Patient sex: M
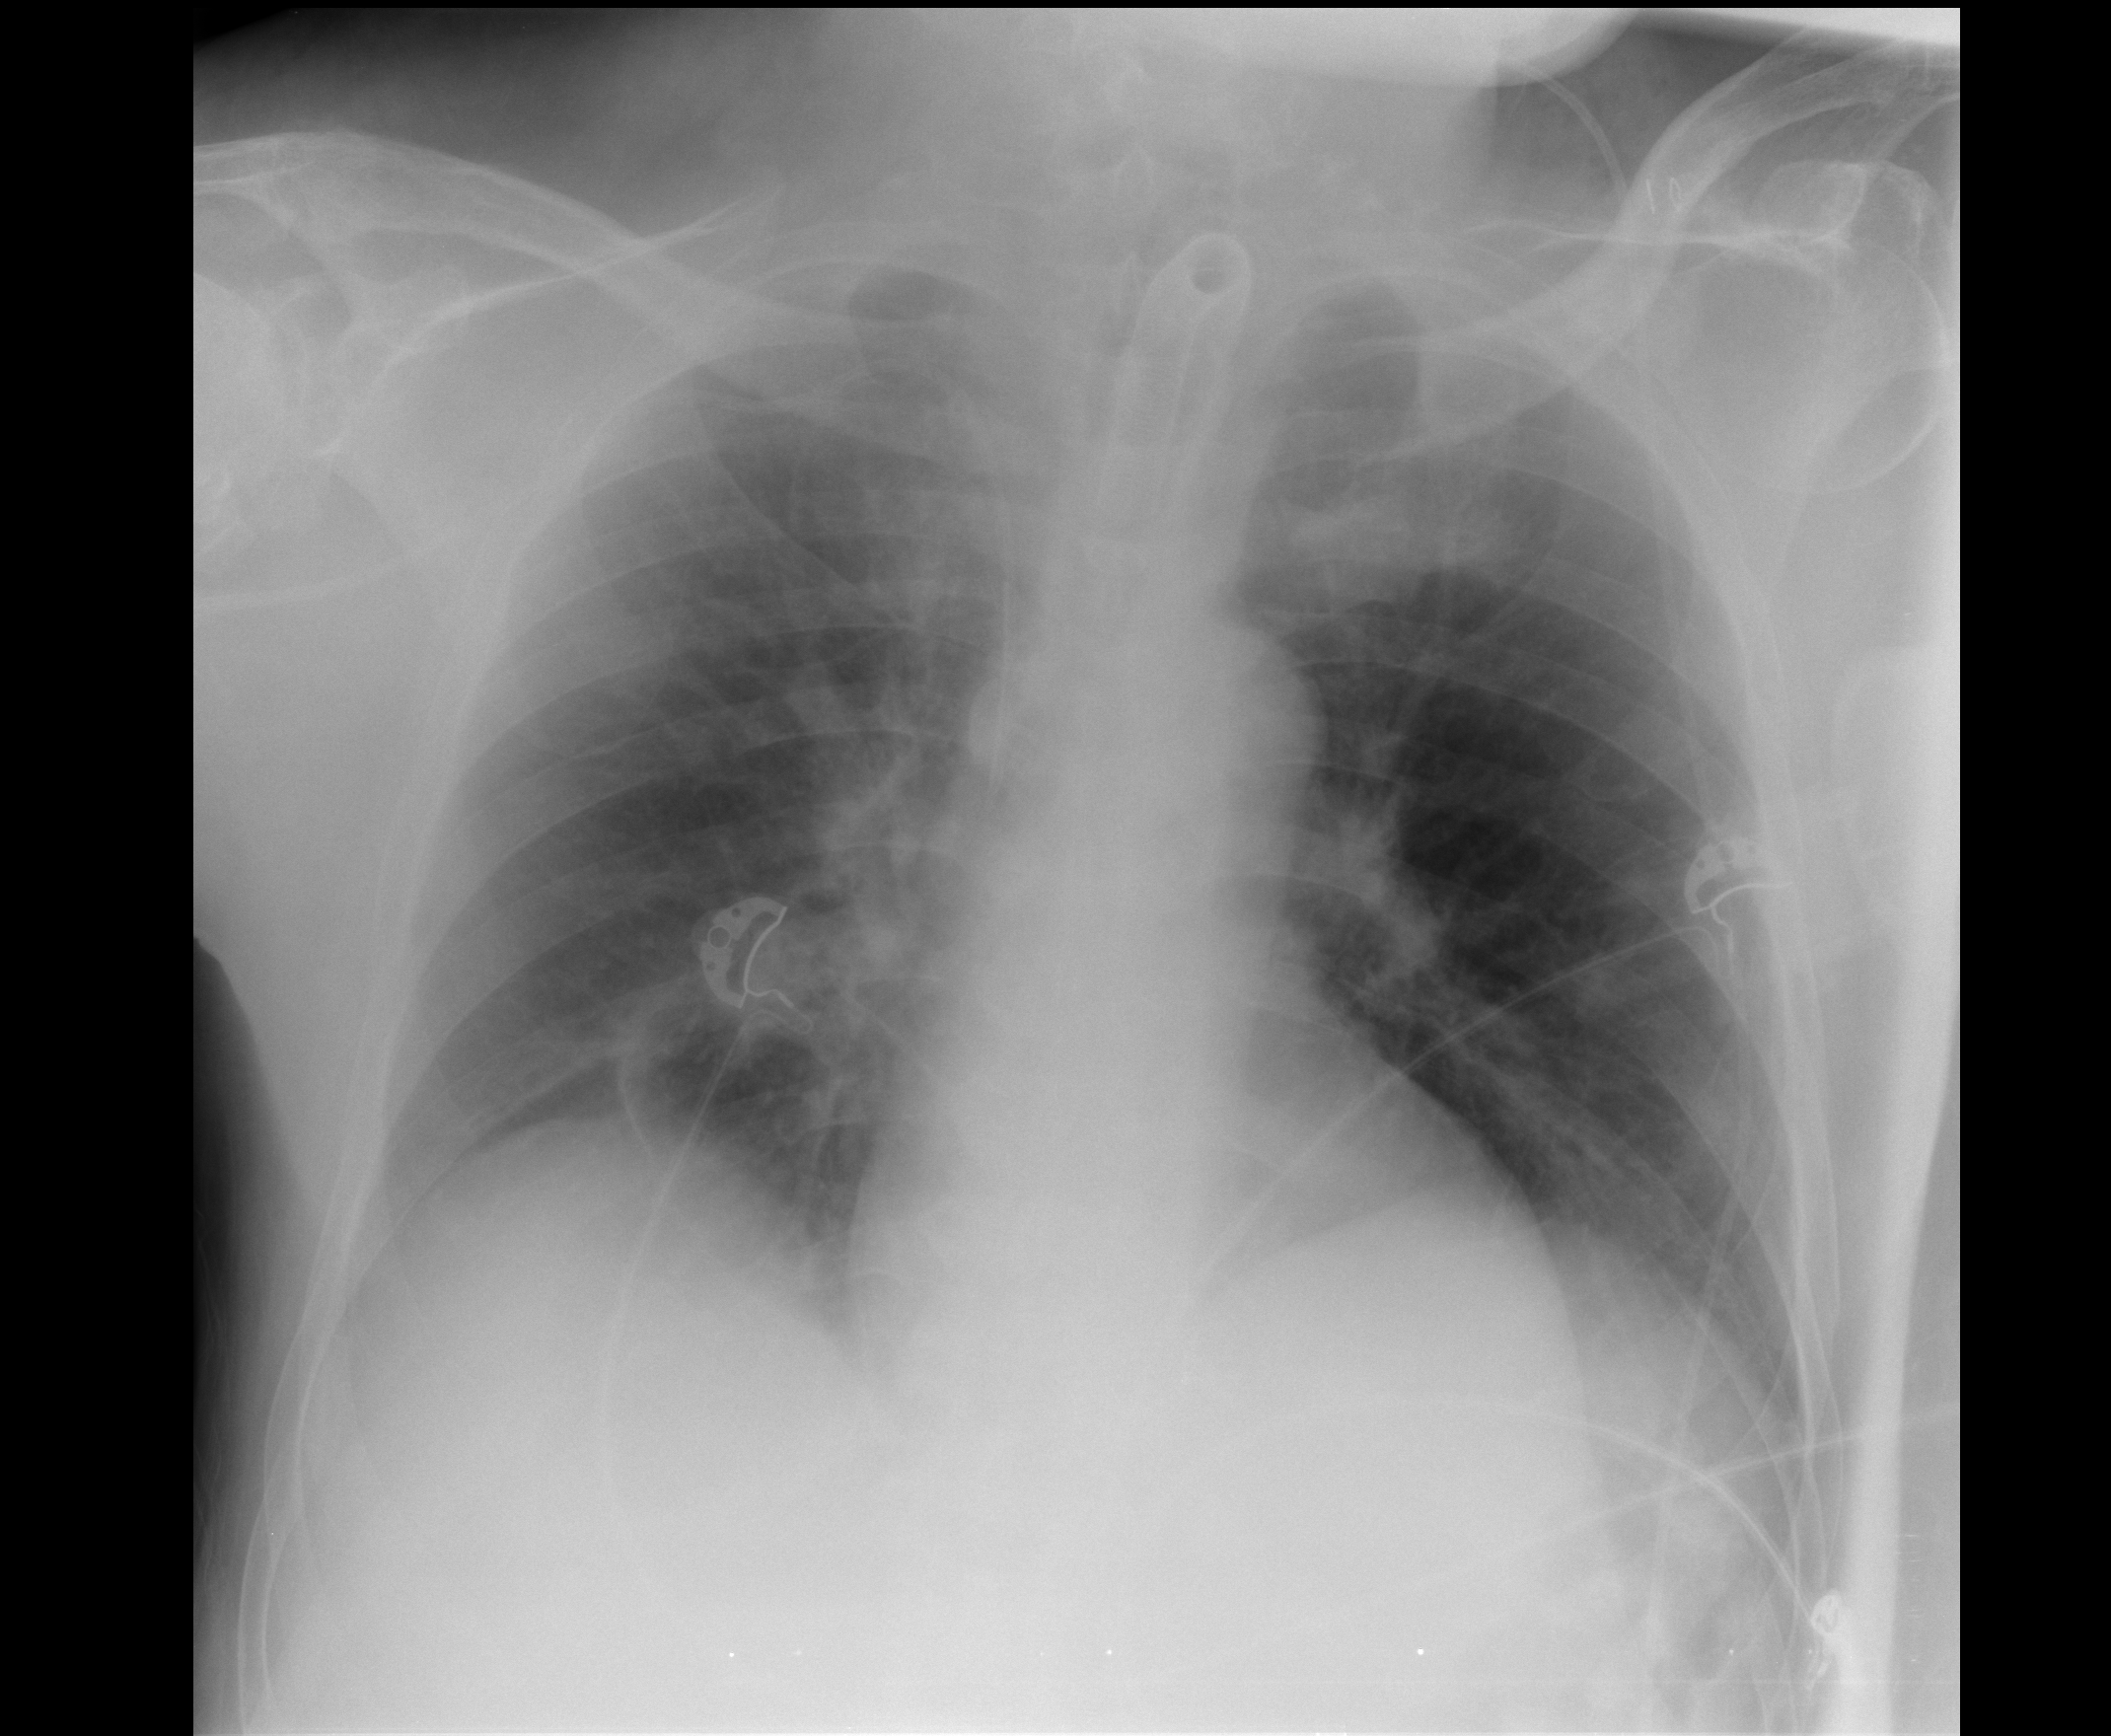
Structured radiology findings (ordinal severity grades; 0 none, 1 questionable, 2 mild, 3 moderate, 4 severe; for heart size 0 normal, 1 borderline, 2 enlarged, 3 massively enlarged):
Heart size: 0
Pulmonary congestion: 0
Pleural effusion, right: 1
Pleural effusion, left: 0
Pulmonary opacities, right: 0
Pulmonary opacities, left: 0
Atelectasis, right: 2
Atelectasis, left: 2